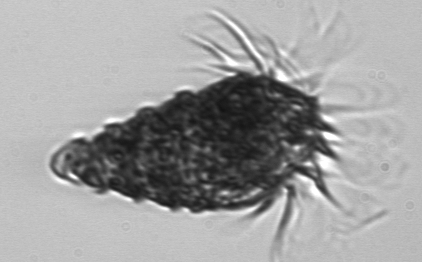
Label: Laboea_strobila